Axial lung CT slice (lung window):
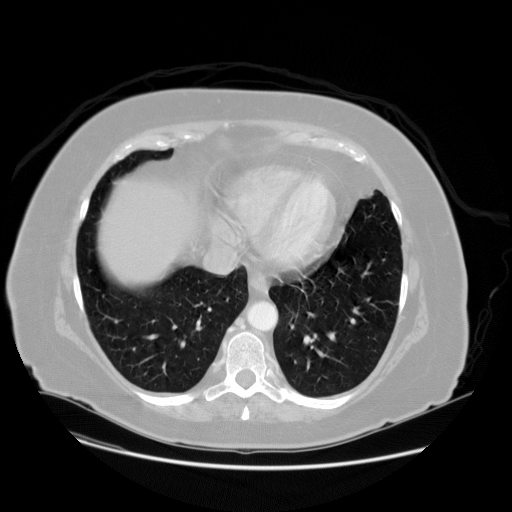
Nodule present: no